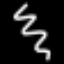
Label: squiggle